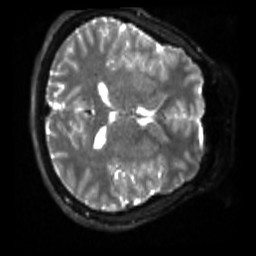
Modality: sbref
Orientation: axial
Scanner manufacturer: siemens
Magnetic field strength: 3 T
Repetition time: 4 s
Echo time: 0.0594 s